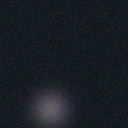
Screen state: off